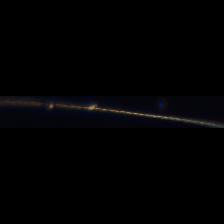
Taxon: Psuedo-nitzschia
Group: Diatoms